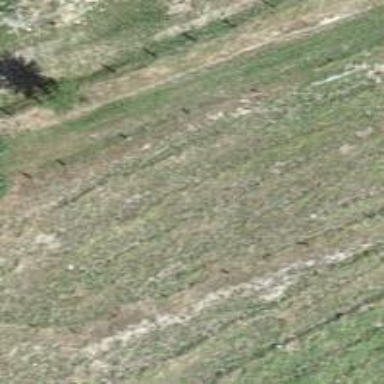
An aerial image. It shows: Grass track with excellent trail visibility. The track type is grade 5.